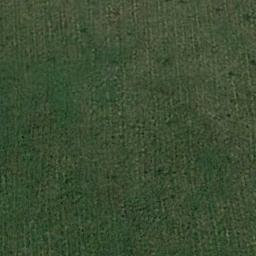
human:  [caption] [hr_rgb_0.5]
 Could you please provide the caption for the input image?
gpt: This meadow has different sparsity in different places .

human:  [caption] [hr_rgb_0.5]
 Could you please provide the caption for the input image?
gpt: The meadow is dense but uneven .

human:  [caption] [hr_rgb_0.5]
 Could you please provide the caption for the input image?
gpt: A large strip of lush green grass .

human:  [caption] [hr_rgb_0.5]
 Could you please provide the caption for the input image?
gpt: The entire image is dominated by grass .

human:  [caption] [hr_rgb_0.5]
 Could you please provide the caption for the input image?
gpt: A dense meadow with many green grass .